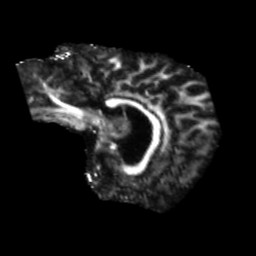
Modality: FA
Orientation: sagittal
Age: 68
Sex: male
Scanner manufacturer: siemens
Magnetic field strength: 3 T
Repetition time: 5.47 s
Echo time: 0.0854 s